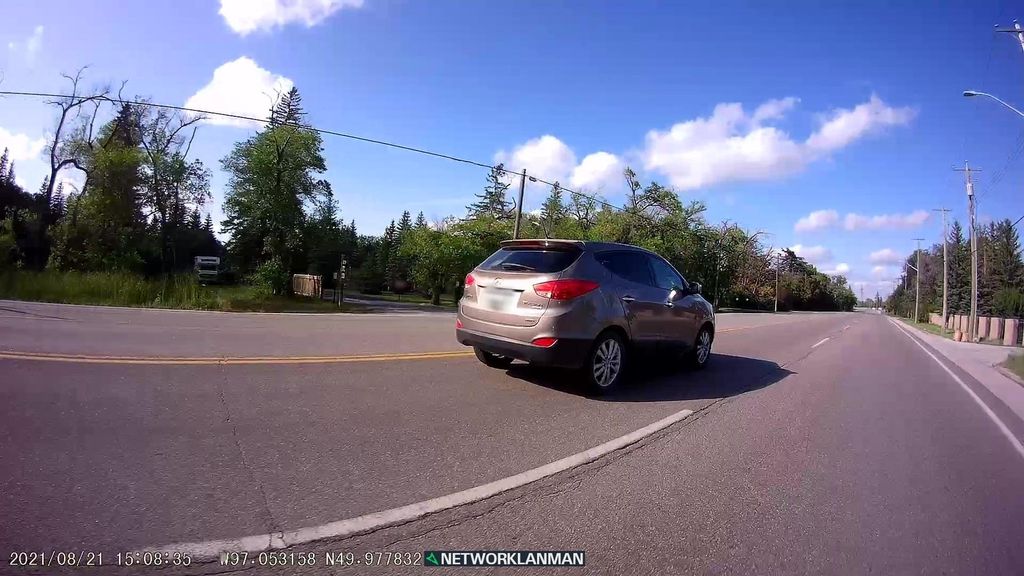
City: winnipeg